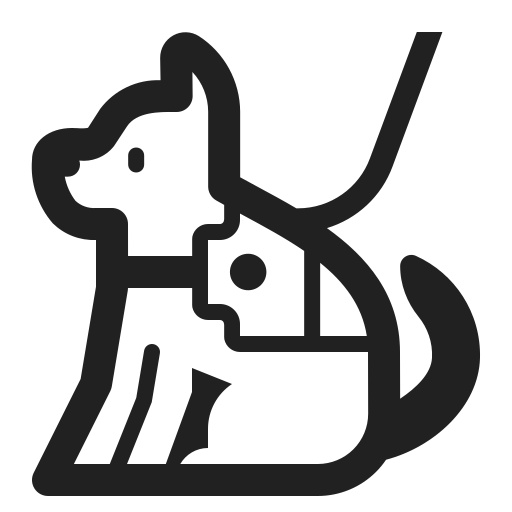
service dog high contrast